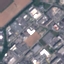
Label: Industrial